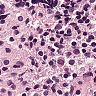
Metastatic tissue present: no